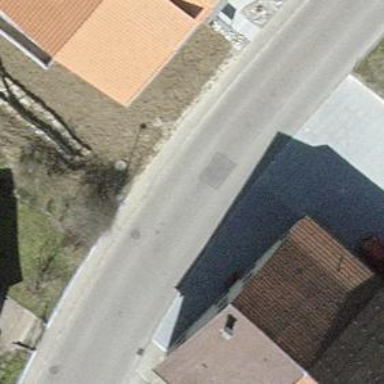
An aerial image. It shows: Tertiary road with asphalt surface.